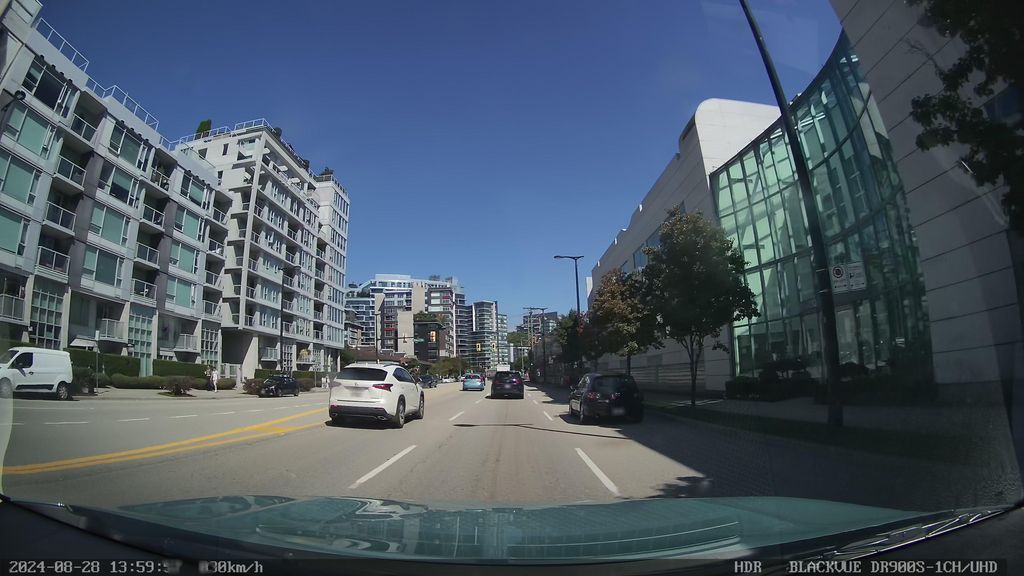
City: vancouver